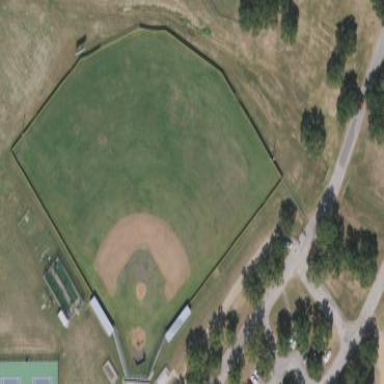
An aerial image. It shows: Baseball pitch for leisure land activities.